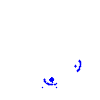
Particle: kaon